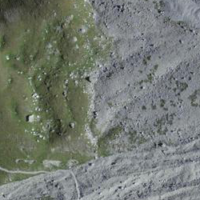
EUNIS habitat code: 31
Species observed at this site:
Silene acaulis
Draba aizoides